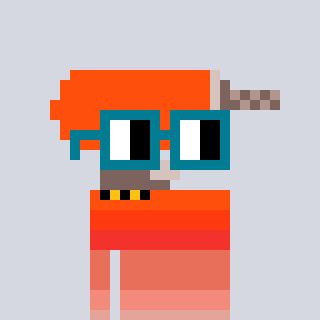
a pixel art character with square dark green glasses, a drill-shaped head and a grayscale-colored body on a cool background